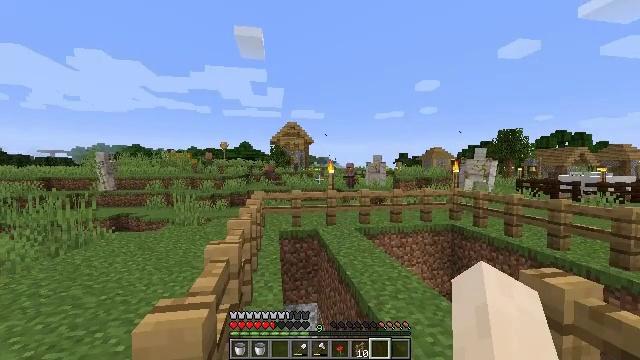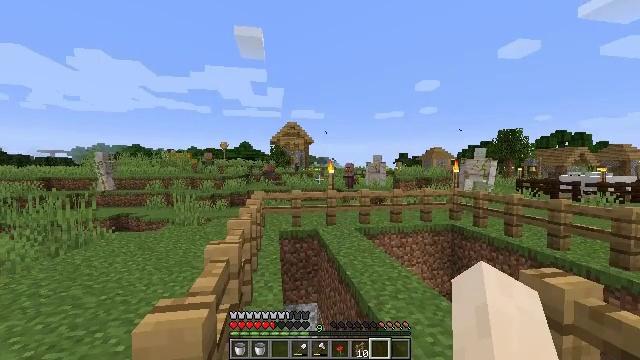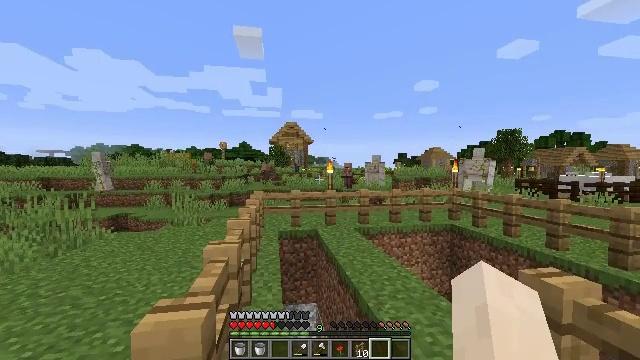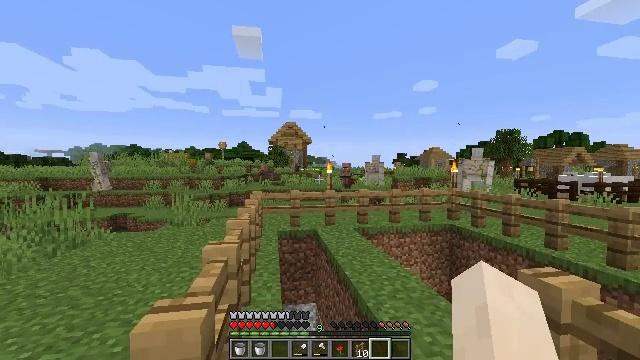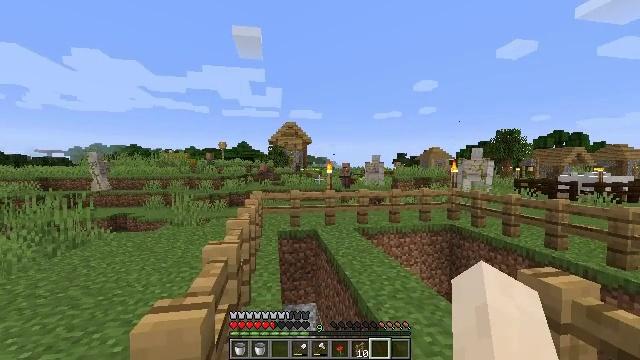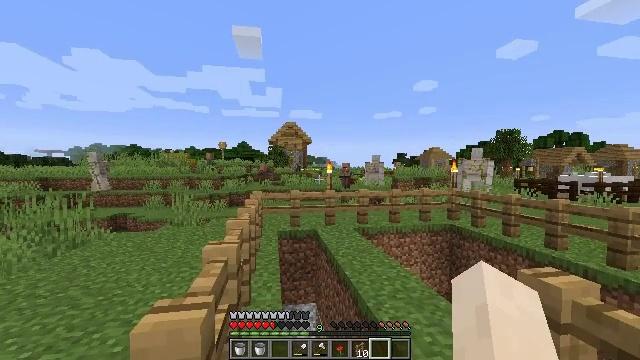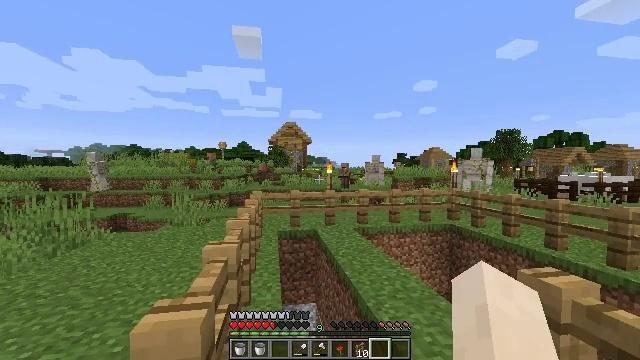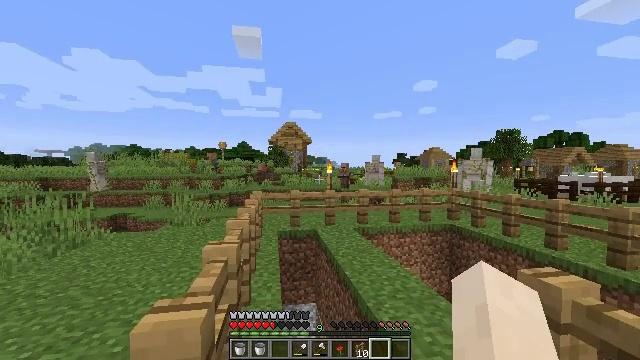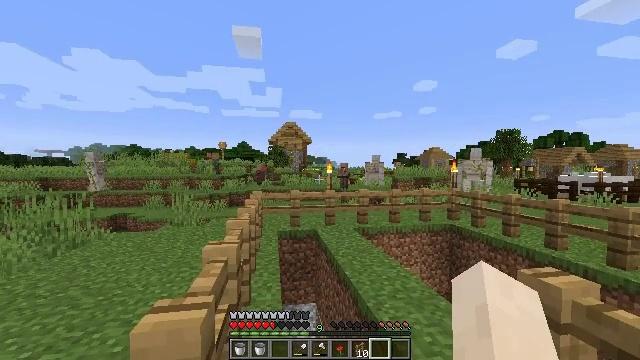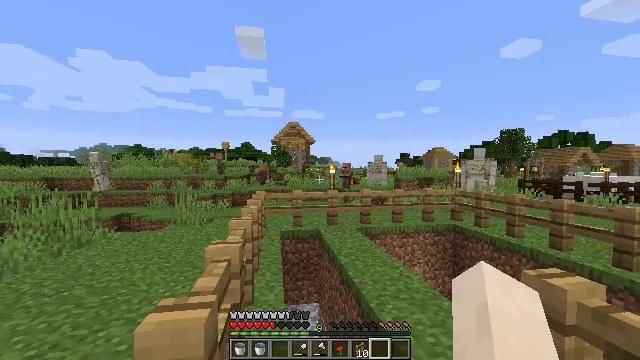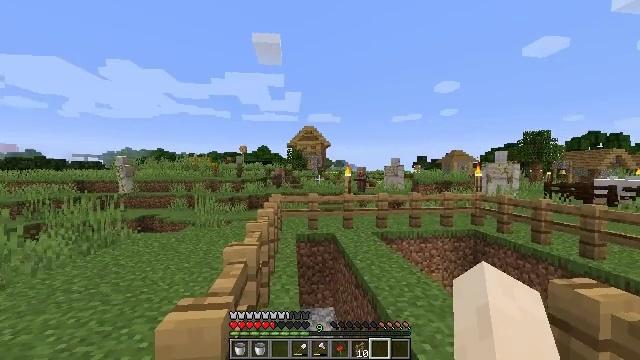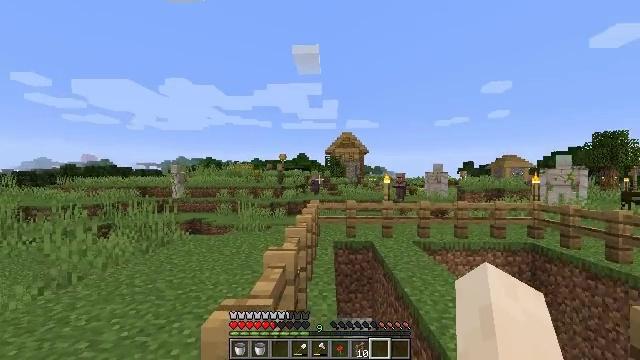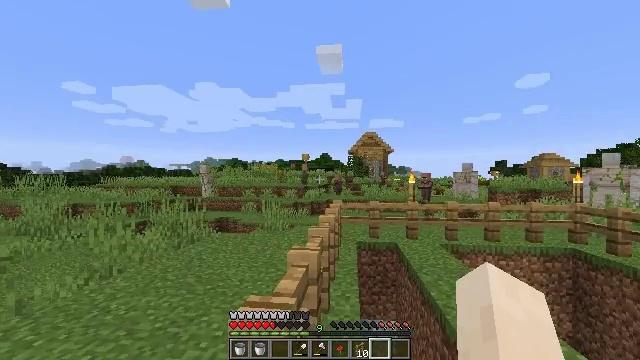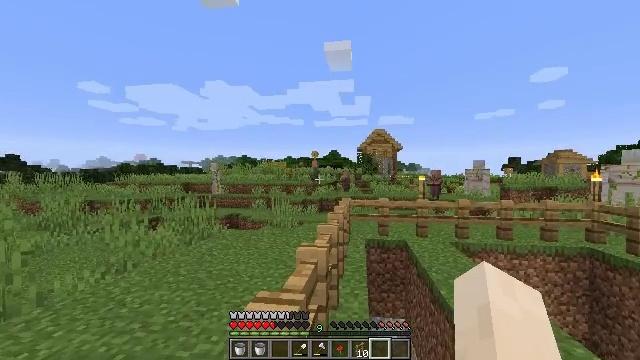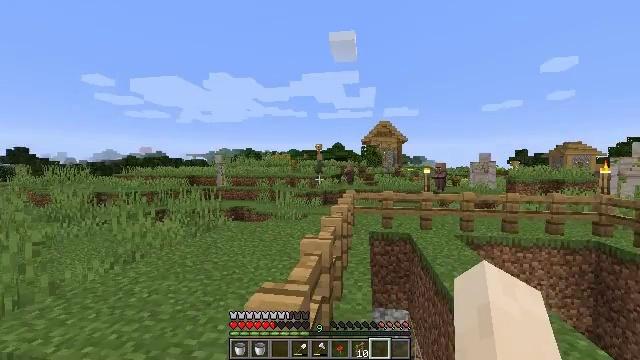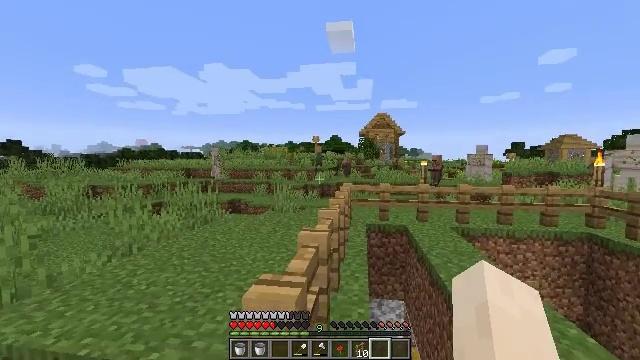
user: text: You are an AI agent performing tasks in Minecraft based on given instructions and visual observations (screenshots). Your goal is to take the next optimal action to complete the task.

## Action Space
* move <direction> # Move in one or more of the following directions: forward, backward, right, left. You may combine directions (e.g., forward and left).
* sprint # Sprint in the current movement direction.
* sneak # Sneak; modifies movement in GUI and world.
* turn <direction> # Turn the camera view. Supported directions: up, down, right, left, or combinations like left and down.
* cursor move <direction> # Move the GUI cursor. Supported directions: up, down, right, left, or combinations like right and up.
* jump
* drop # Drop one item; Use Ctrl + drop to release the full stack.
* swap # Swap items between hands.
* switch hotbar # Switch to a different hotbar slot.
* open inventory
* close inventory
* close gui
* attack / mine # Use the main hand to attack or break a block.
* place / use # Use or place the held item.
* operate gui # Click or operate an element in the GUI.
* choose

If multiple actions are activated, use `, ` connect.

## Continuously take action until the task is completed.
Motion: motion action
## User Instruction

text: Gather the dark oak sapling for your inventory.
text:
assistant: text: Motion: no_op
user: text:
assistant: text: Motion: no_op
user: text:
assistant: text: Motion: no_op
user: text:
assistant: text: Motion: no_op
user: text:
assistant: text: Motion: no_op
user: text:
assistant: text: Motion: no_op
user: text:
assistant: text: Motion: no_op
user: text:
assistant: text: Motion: no_op
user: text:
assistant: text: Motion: no_op
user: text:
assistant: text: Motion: turn left
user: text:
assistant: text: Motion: turn left and up
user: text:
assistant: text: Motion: turn left
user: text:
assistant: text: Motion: turn left
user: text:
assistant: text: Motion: turn down
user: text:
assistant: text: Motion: turn down
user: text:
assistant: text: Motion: turn right and down
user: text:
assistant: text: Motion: turn right
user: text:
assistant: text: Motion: turn right
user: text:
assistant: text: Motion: no_op
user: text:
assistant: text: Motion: no_op
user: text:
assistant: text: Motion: no_op
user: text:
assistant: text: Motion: no_op
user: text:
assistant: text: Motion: no_op
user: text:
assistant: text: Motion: no_op
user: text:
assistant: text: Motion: no_op
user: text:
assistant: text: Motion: no_op
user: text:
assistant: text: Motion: no_op
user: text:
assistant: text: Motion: no_op
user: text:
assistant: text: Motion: no_op
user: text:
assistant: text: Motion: no_op